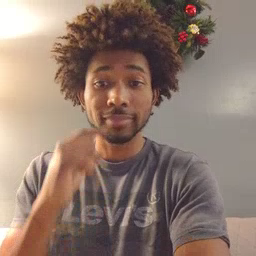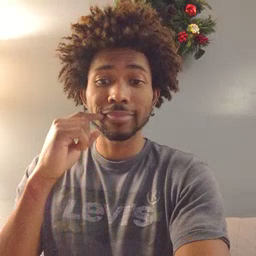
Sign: smile